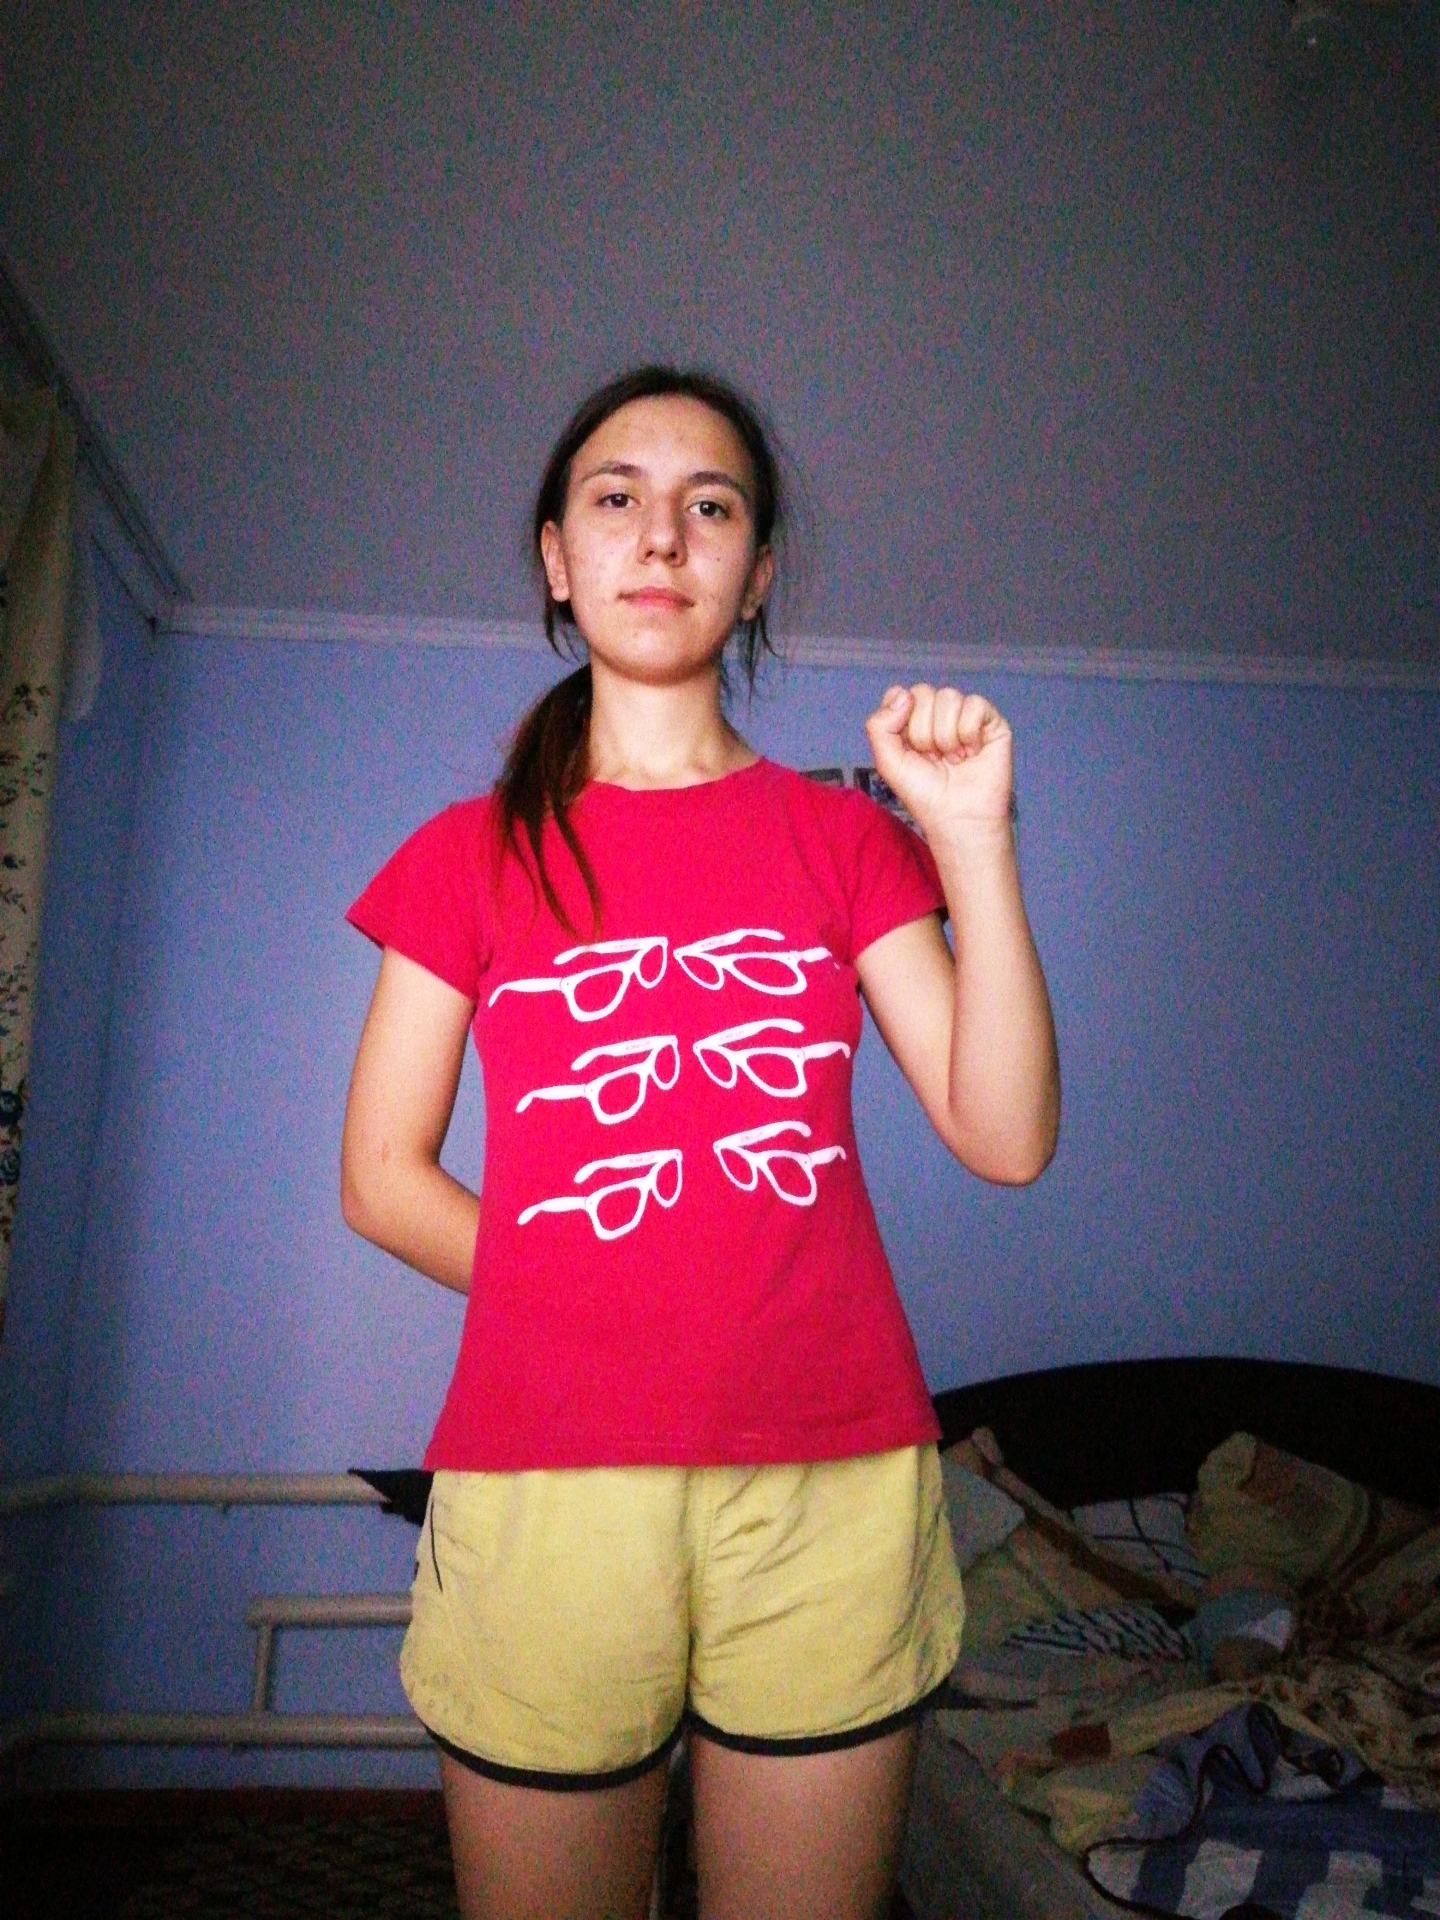
Label: noise